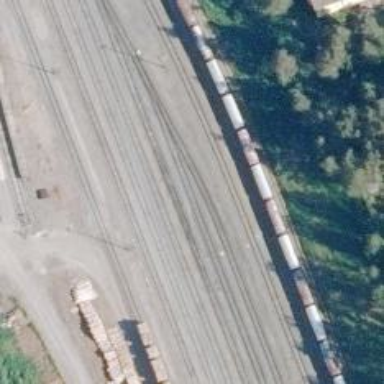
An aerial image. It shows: Railway track.